Field crop: maize
Growth stage: 2
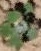
Species: chenopodium